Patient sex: M
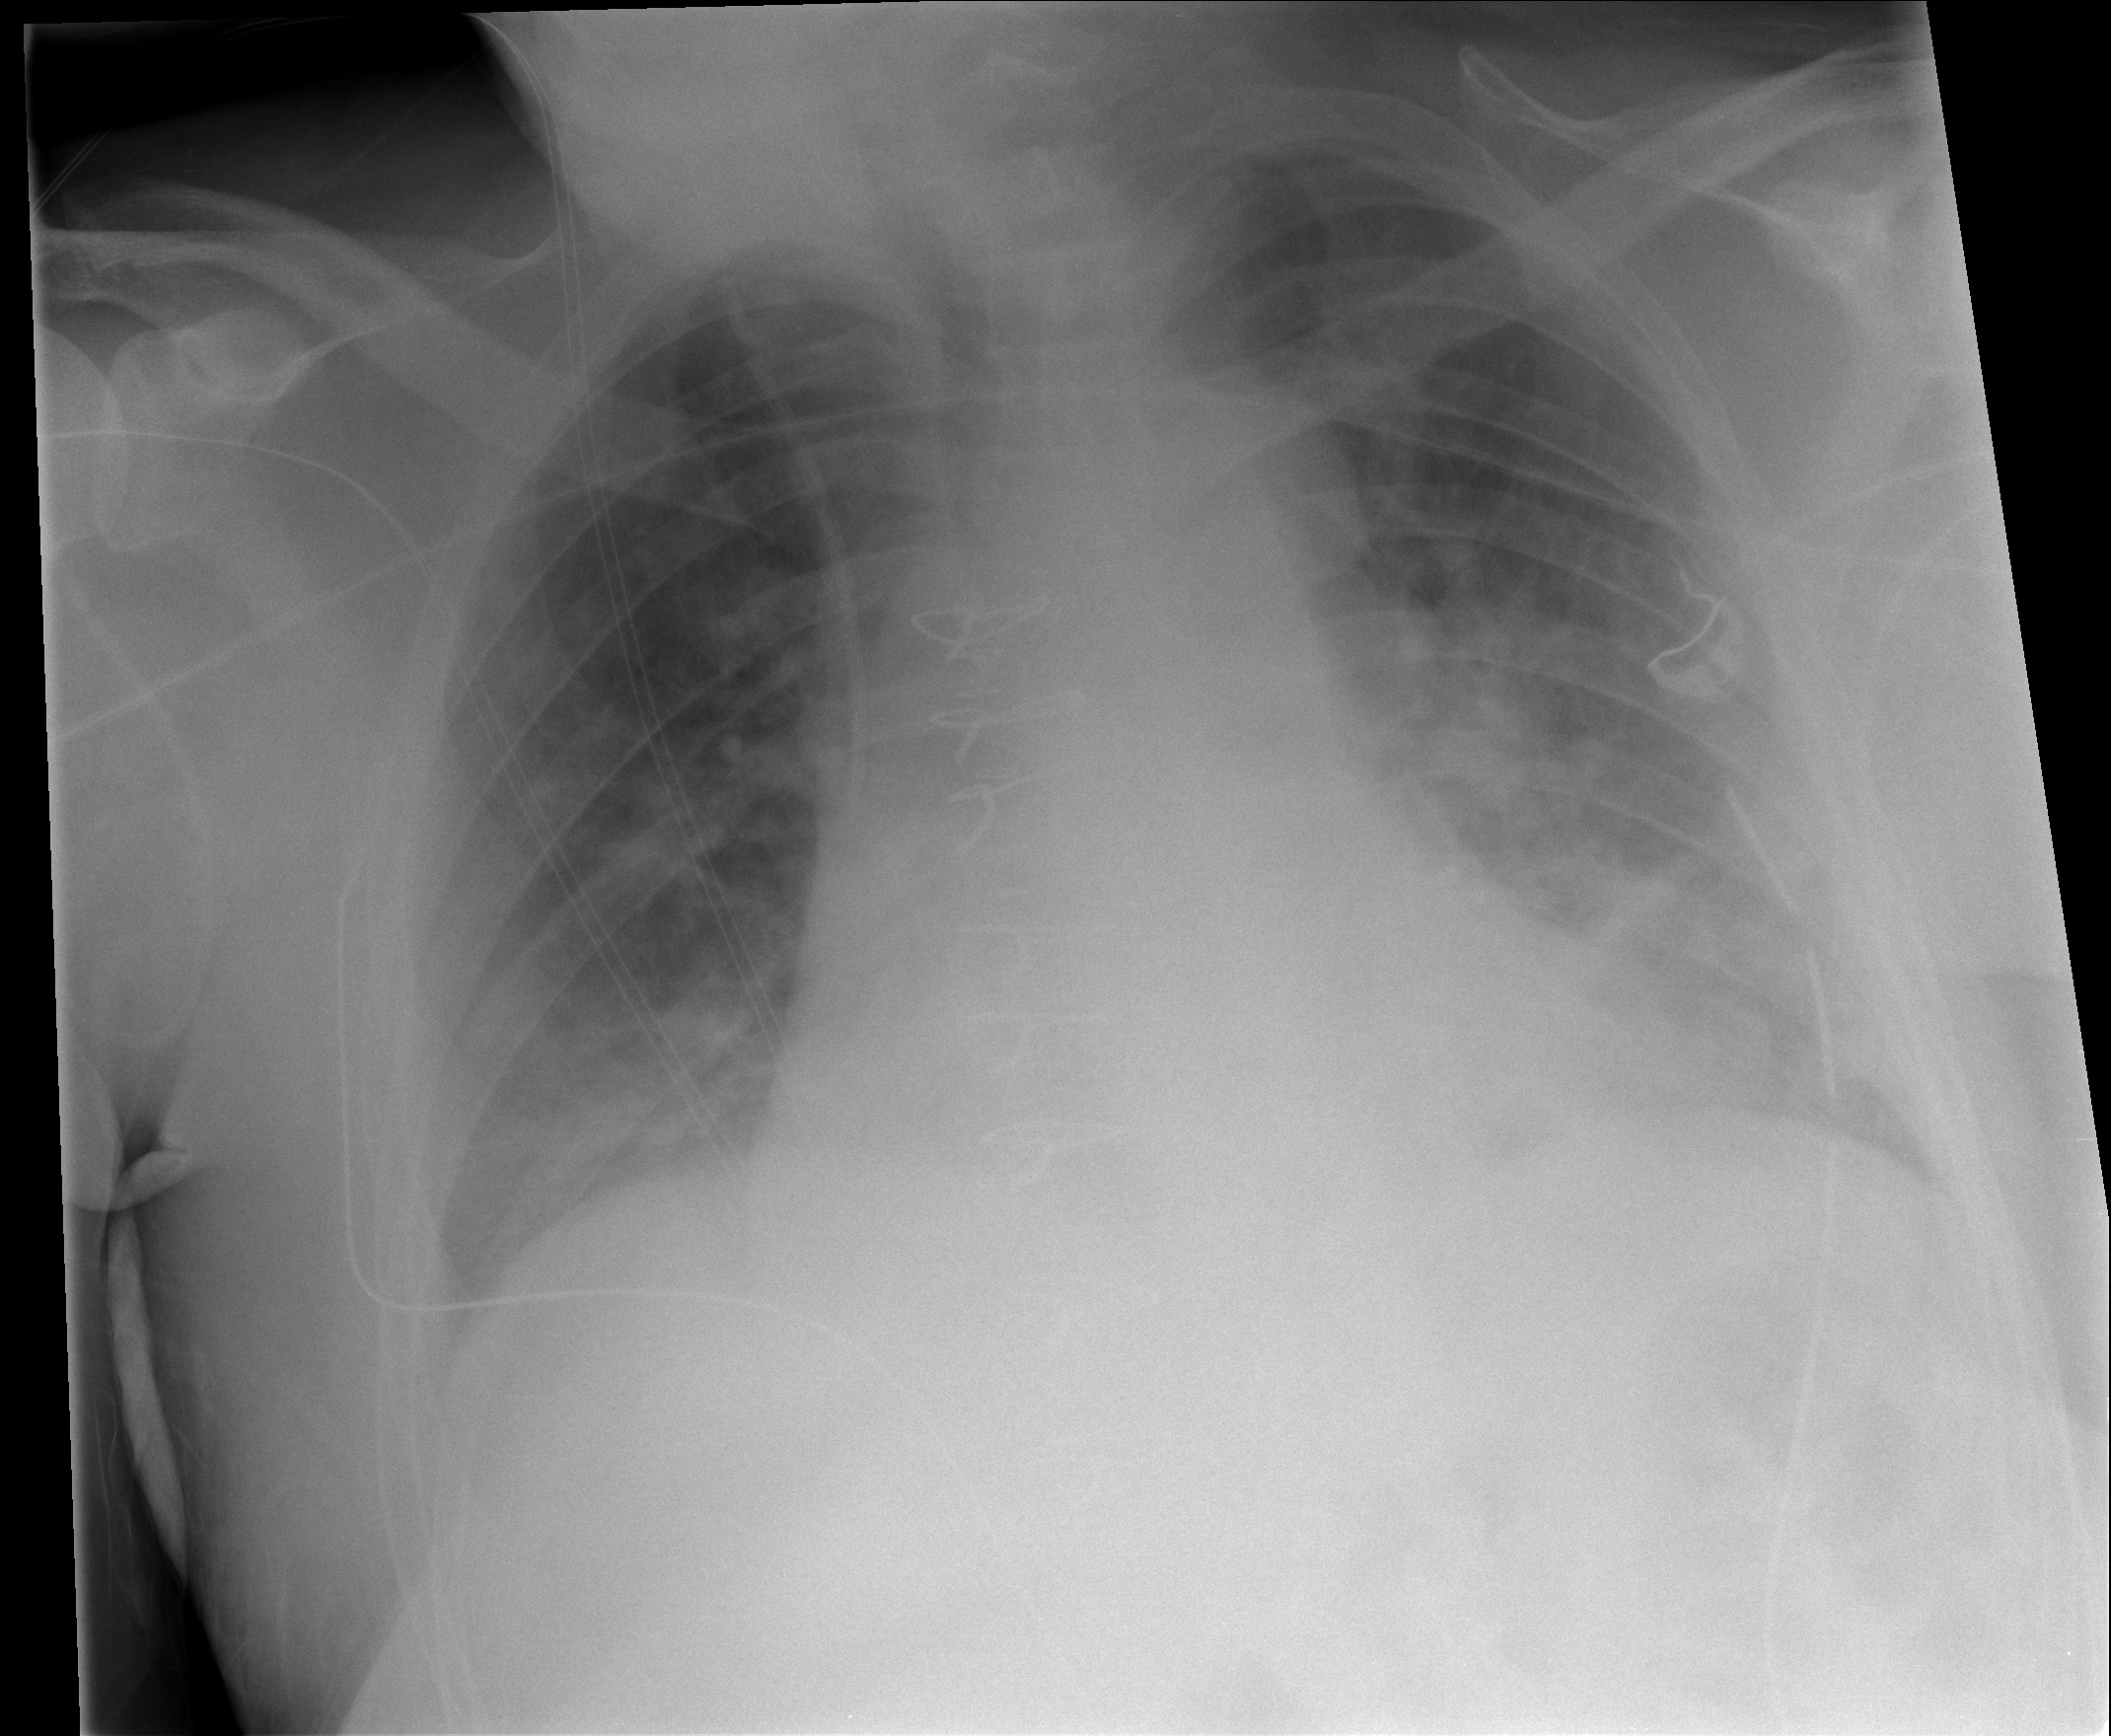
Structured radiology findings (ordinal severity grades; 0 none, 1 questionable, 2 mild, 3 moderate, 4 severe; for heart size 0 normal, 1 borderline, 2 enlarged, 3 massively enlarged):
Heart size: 2
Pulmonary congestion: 2
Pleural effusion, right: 1
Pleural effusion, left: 1
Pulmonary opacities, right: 2
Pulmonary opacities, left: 2
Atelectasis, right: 2
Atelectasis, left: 2